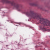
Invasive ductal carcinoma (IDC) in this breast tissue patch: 0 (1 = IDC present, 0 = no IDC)